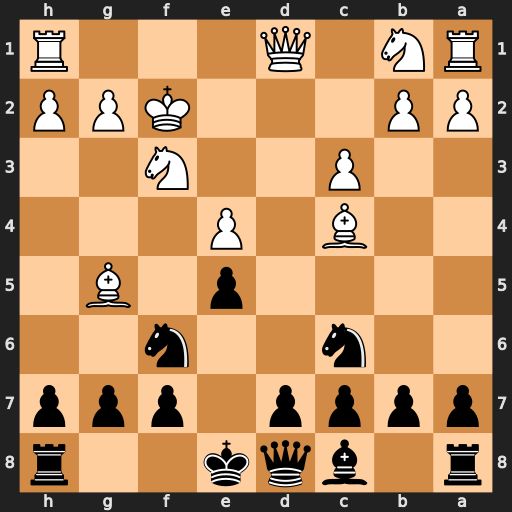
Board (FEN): r1bqk2r/pppp1ppp/2n2n2/4p1B1/2B1P3/2P2N2/PP3KPP/RN1Q3R
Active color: b
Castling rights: kq
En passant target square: -
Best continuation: Nxe4+ Kg1 Nxg5